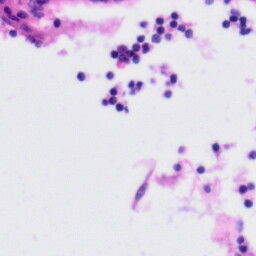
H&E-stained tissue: Tonsil